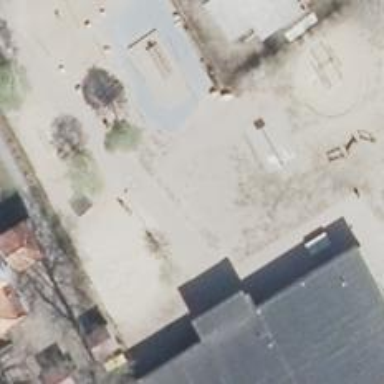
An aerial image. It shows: Playground area for leisure activities on the land.